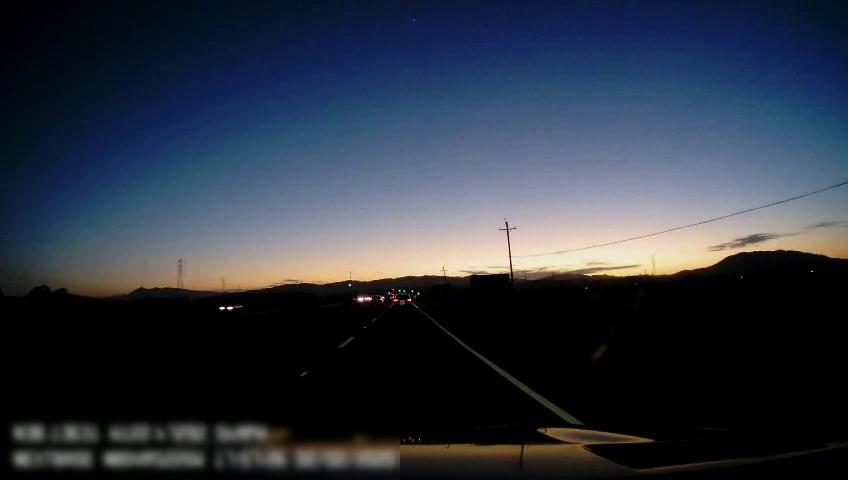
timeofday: Dusk/Dawn/Twilight
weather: Sunny
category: Drivable Space
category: Vehicles | Car
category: Vehicles | SUV
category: Vehicles | SUV
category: Lanes | Current Lane
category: Lanes | Current Lane